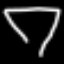
Label: diamond